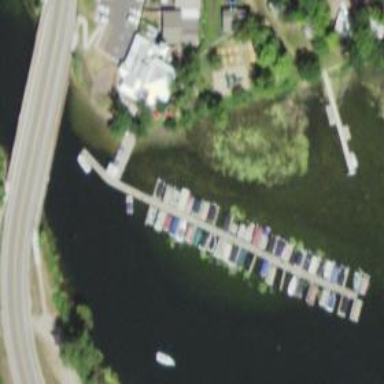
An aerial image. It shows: Marina on leisure land.